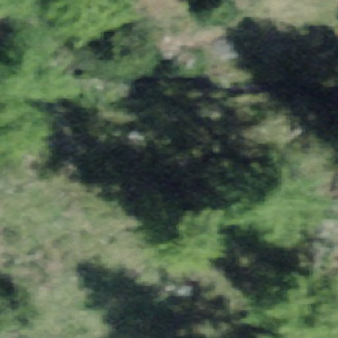
Label: other